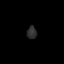
Tissue: skin
Cell type: Epithelial cells
Senescence score: 0.281
Nuclear area (px): 117
Mean DAPI intensity: 46.607